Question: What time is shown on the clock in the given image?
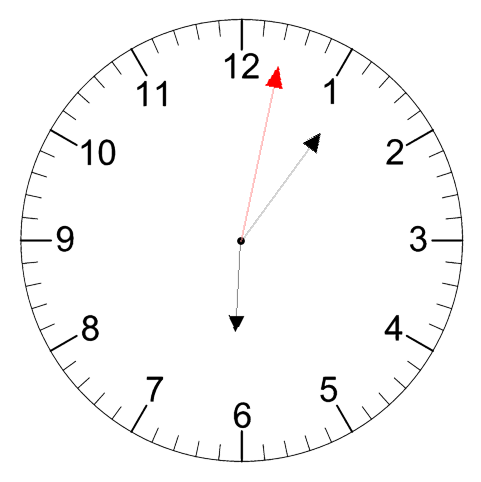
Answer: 06:06:02